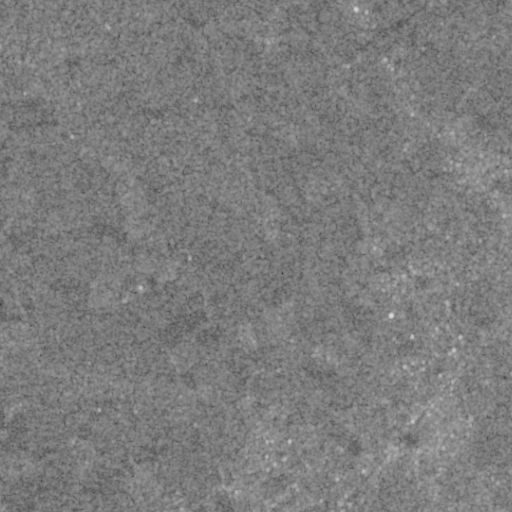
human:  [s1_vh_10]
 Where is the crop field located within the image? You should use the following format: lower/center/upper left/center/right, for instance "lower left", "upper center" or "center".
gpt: The crop field is located in the lower left of the image.
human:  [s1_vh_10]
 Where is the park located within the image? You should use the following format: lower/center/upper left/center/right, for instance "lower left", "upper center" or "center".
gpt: The park is located in the lower right of the image.
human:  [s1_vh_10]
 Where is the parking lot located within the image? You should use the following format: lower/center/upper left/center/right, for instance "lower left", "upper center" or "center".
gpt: The parking lot is located in the lower right of the image.
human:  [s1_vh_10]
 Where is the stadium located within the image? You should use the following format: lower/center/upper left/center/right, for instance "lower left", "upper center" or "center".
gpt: The stadium is located in the lower right of the image.
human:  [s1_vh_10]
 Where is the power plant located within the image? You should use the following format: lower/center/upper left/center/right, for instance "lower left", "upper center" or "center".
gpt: There is no power plant in the image.

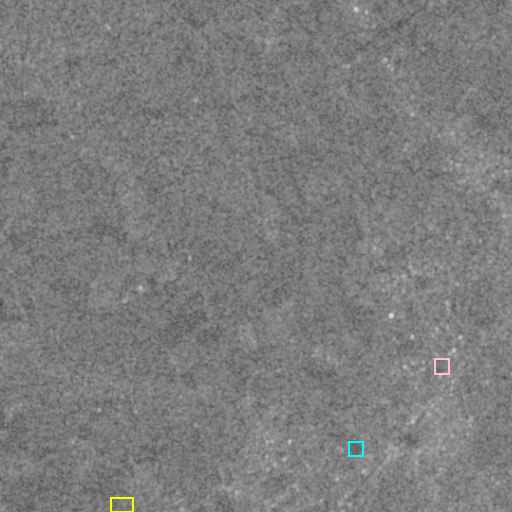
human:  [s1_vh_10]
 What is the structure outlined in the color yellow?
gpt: The structure outlined in yellow is a crop field.
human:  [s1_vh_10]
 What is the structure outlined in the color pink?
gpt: The structure outlined in pink is a park.
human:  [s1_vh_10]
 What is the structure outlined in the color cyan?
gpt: The structure outlined in cyan is a stadium.
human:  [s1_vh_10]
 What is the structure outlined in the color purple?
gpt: There is no purple outline.